Chest X-ray. View position: PA
Patient age: 64
Patient sex: M
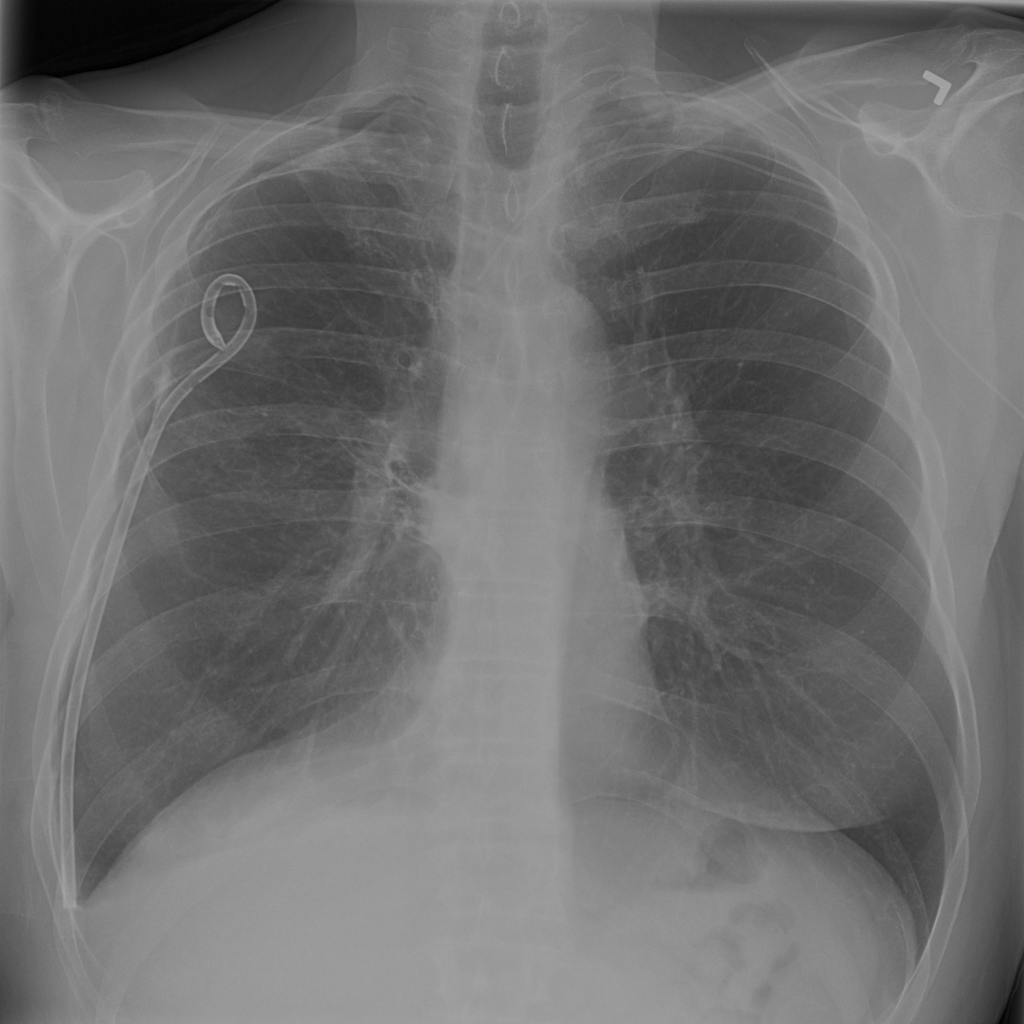
Finding: Pneumothorax